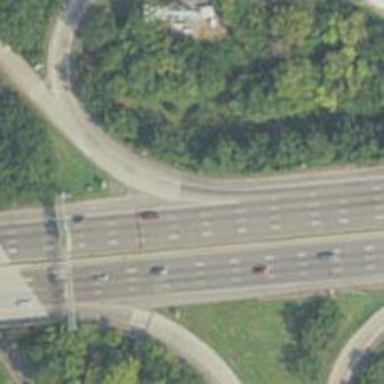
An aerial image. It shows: Motorway link.